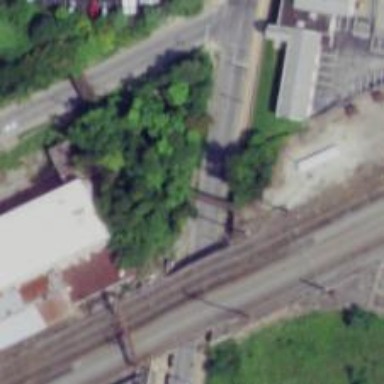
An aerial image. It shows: Abandoned railway bridge.